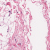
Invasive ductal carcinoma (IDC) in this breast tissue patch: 0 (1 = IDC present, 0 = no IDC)